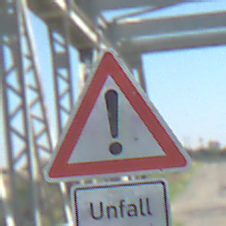
Verkehrszeichen: Gefahrenstelle
Zusatzzeichen unten: HinweiseAufGefahrenDurchVerbaleAngabe8
Umgebung: Outdoor, Special
Tageszeit: MorningAfternoon
Wetter: Clear
Licht: Natural
Jahreszeit: NotSpecified
Kontrast: HighContrast